Interaction volume radius: 5 \u00c5
Interaction volume height: 20 \u00c5
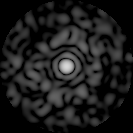
Disorder parameter: 0.8243